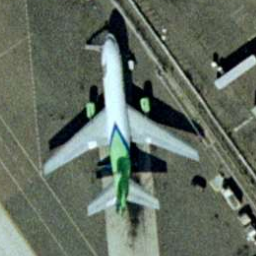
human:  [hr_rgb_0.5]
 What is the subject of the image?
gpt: airplane